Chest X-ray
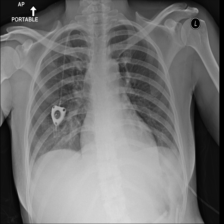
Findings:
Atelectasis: negative
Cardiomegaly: negative
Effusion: negative
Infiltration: negative
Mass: negative
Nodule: negative
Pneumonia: negative
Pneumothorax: negative
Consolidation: negative
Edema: negative
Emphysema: negative
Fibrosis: negative
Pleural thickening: negative
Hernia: negative